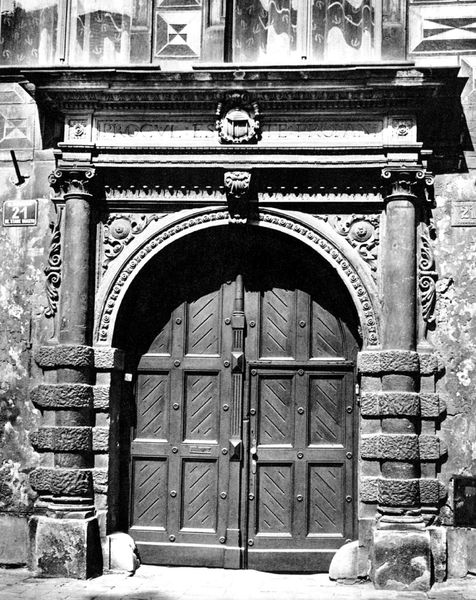
Titel: Kapitelhaus an der Kanonicza-Str.21 in Krakau
Künstler: Santi Gucci
Standort: Krakau (Kraków), Kanonicza-Str., Kapitelhaus (EU - PL)
Schlagwörter: fenster, holz, säulen, haus, ornament, renaissance, bogen, mauer, türe, inschrift, ornamente, nieten, tor, eingang, portal, wappen, gebälk, strassenschild, säulem, hausnummer, kapitalis, renaisance, 21